Question: This returns all unique parents exactly two generations away from "id1".
'''
MATCH (:LevelOne {id: "id1"})-[:ISCHILDOF*2..2]->(parent:LevelTwo)
RETURN DISTINCT parent ORDER BY parent.id
'''
This works fine when each child has only one parent. But in my data, a node can have multiple parents (no circular relationships). According to
'''
PROFILE MATCH (:LevelOne {id: "id1"})-[:ISCHILDOF*2..2]->(parent:LevelTwo)
RETURN DISTINCT parent ORDER BY parent.id
'''
With only a few thousand nodes, this result in tens of millions of path-combinations, and consistent failure due to running out of resources.
For example, given this

Where "id1" is node A, and you want all its parents three generations away, you go "through" the D node twice for each child: ABDF, ACDF.
A way to avoid this redundancy is to query one generation at a time, such as starting with:
'''
MATCH (:LevelOne {id: "id1"})-[:ISCHILDOF]->(parent:LevelTwo)
RETURN DISTINCT parent ORDER BY parent.id
'''
(The "*2..2" range is gone)
Collect the returned parents, iterate through them to gather their ids, and use them query the next generation of parents:
'''
MATCH (:LevelOne {id: "id1"})-[:ISCHILDOF]->(parent:LevelTwo)
WHERE child.id IN [
'id1001',
'id1002',
'id1003',
'id1004',
'id1005',
'id1006',
'id1013',
'id1014',
'id1015',
'id1016',
'id1017']
RETURN DISTINCT parent
ORDER BY parent.id
'''
Repeating this for however many generation level as required.
Is there a better, more standard way to achieve this?
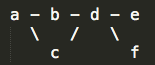
Answer: [Updated]
## Ancestors in oldest generation
This approach should work for you if you only need the ancestors in the oldest generation being searched. It is easy to generate a query for any number of generations.
Suppose you want to search for ancestors 4 generations away from the node whose 'id' is "id1":
'''
MATCH (:LevelOne { id: "id1" })-[:ISCHILDOF]->(parent:LevelTwo)
WITH DISTINCT parent AS ancestor
MATCH (ancestor)-[:ISCHILDOF]->(parent:LevelTwo)
WITH DISTINCT parent AS ancestor
MATCH (ancestor)-[:ISCHILDOF]->(parent:LevelTwo)
WITH DISTINCT parent AS ancestor
MATCH (ancestor)-[:ISCHILDOF]->(parent:LevelTwo)
RETURN DISTINCT parent AS ancestor;
'''
The number of 'MATCH' clauses corresponds to the number of generations.
<URL> demonstrates this approach for 5 generations.
## Ancestors in every generation (even if not on path to oldest generation)
This approach should work for you if you want the ancestors in every generation being searched. The example below is for 4 generations.
'''
MATCH (:LevelOne { id: "id1" })-[:ISCHILDOF]->(parent:LevelTwo)
WITH COLLECT(DISTINCT parent) AS ancestors
WITH [ancestors] AS generations, ancestors UNWIND ancestors AS ancestor
MATCH (ancestor)-[:ISCHILDOF]->(parent:LevelTwo)
WITH generations, COLLECT(DISTINCT parent) AS ancestors
WITH generations+[ancestors] AS generations, ancestors UNWIND ancestors AS ancestor
MATCH (ancestor)-[:ISCHILDOF]->(parent:LevelTwo)
WITH generations, COLLECT(DISTINCT parent) AS ancestors
WITH generations+[ancestors] AS generations, ancestors UNWIND ancestors AS ancestor
MATCH (ancestor)-[:ISCHILDOF]->(parent:LevelTwo)
WITH generations, COLLECT(DISTINCT parent) AS ancestors
RETURN generations+[ancestors] AS generations;
'''